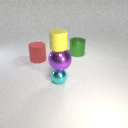
large green metal cylinder to the right of small cyan metal sphere